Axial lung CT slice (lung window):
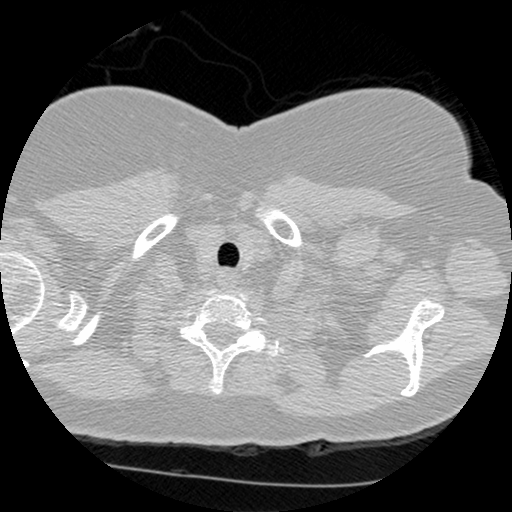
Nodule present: no